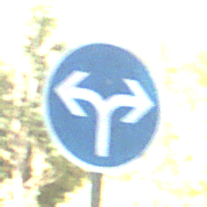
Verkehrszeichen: VorgeschriebeneFahrtrichtungRechtsOderLinks
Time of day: MorningAfternoon
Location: Outdoor (Nature)
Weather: Clear
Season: NotSpecified
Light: Natural